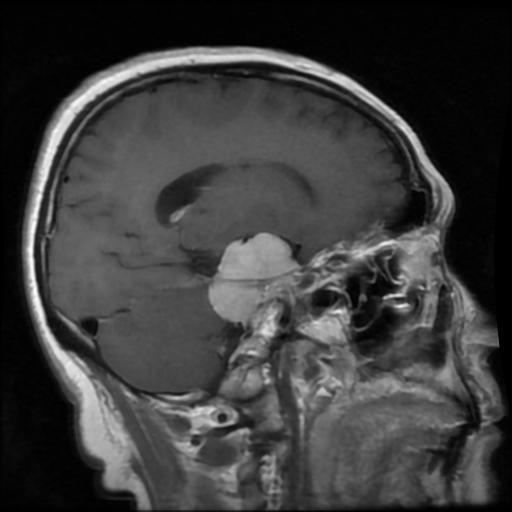
Label: meningioma